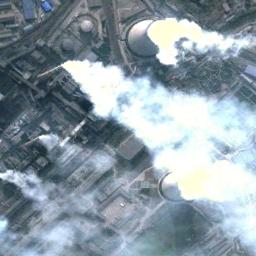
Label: thermal_power_station